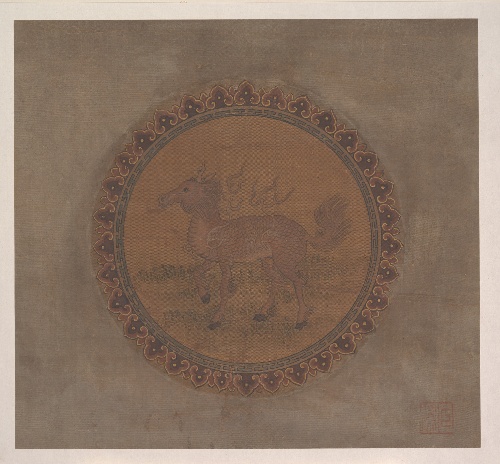
Artist: Unidentified artist|Yi Yuanji
Artist bio: |Chinese, active 11th century
Object type: Album leaves
Classification: Paintings
Medium: Set of twelve album leaves; ink and color on silk
Culture: China
Period: Ming (1368–1644) or Qing (1644–1911) dynasty
Dimensions: Each: 11 1/2 x 10 5/8 in. (29.2 x 27 cm)
Department: Asian Art
Credit line: John Stewart Kennedy Fund, 1913
Accession year: 1913
Repository: Metropolitan Museum of Art, New York, NY
Tags: Animals|Men|Mirrors